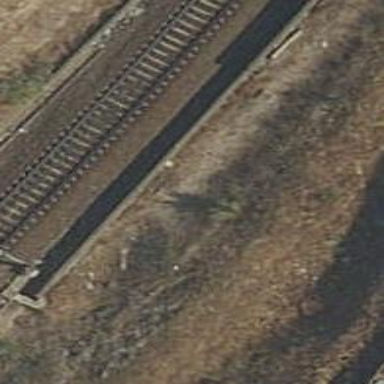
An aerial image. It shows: Railway track with contact line for electrification.